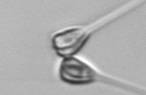
Label: Asterionellopsis_glacialis